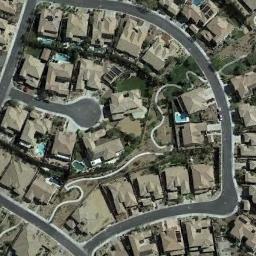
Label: dense_residential